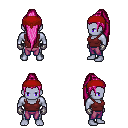
a pixel art fantasy rpg character, male body template, dark elf, purple skin, maroon pirate shirt, magenta pants, pink extra-long topknot hairstyle, red bandana, metal gloves, four views (front, back, left, right), 2x2 character sprite sheet, small pixel art, hard edges, no anti-aliasing